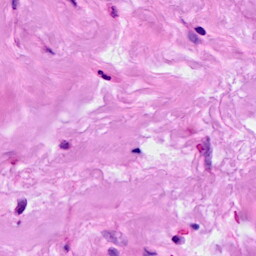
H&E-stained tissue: Breast